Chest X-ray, AP view. Patient: 53 years old, sex F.
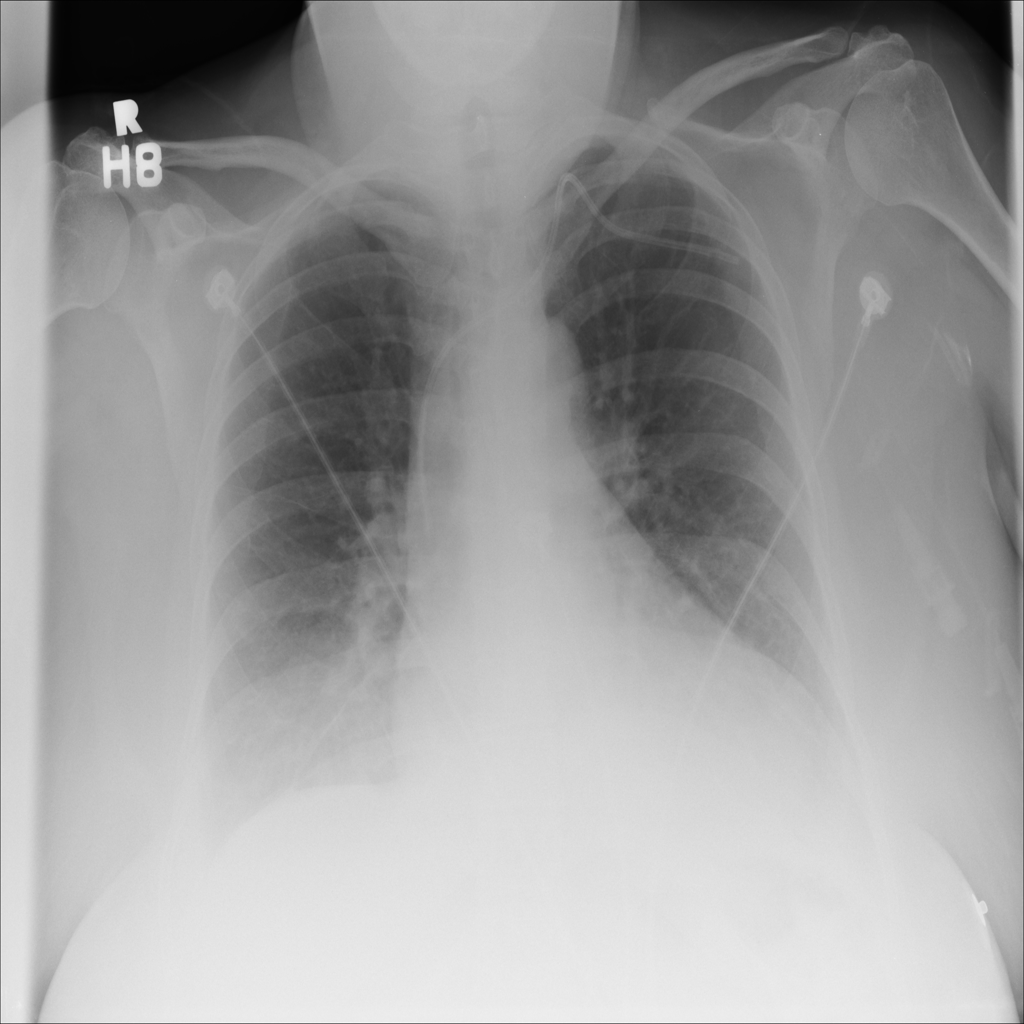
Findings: No Finding